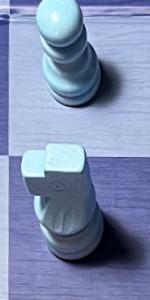
Label: Knight_White